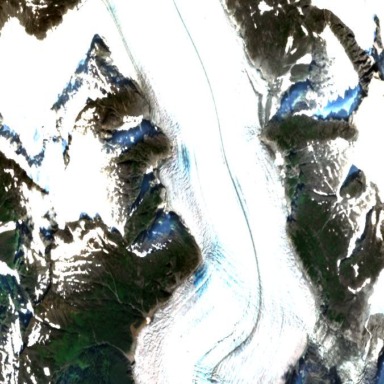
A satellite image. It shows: Glacier with surface of ice.